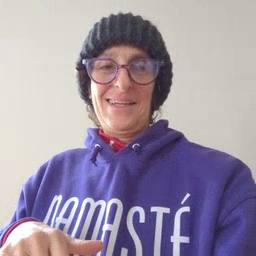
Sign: clean